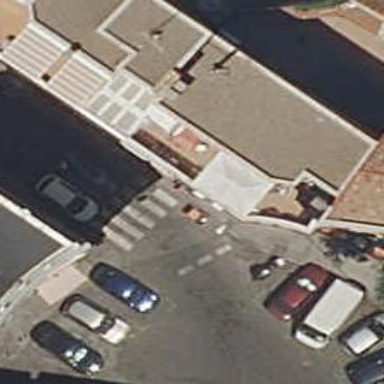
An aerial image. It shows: Marked crossing on the road.